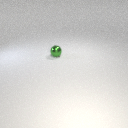
small green metal sphere